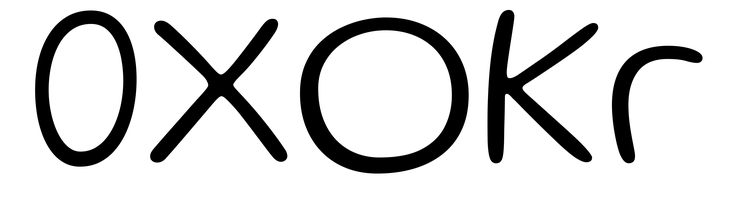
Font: Gluten_ExtraLight